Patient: sex M, age 76
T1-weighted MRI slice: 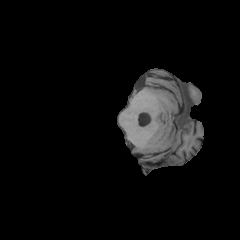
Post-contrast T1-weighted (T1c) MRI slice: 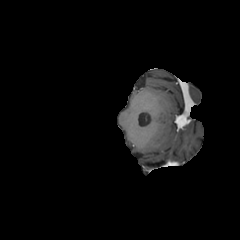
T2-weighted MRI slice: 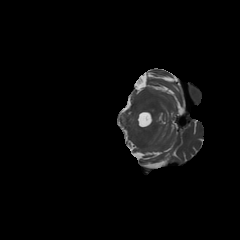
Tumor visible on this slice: no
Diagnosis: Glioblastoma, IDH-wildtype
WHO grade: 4